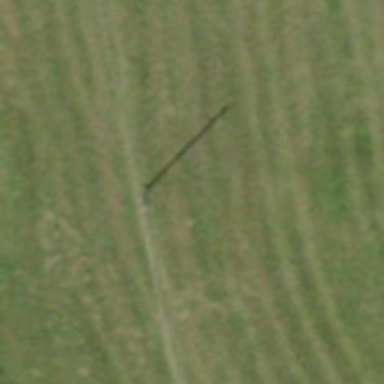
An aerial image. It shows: Minor power line.